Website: apple
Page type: customer-info-address
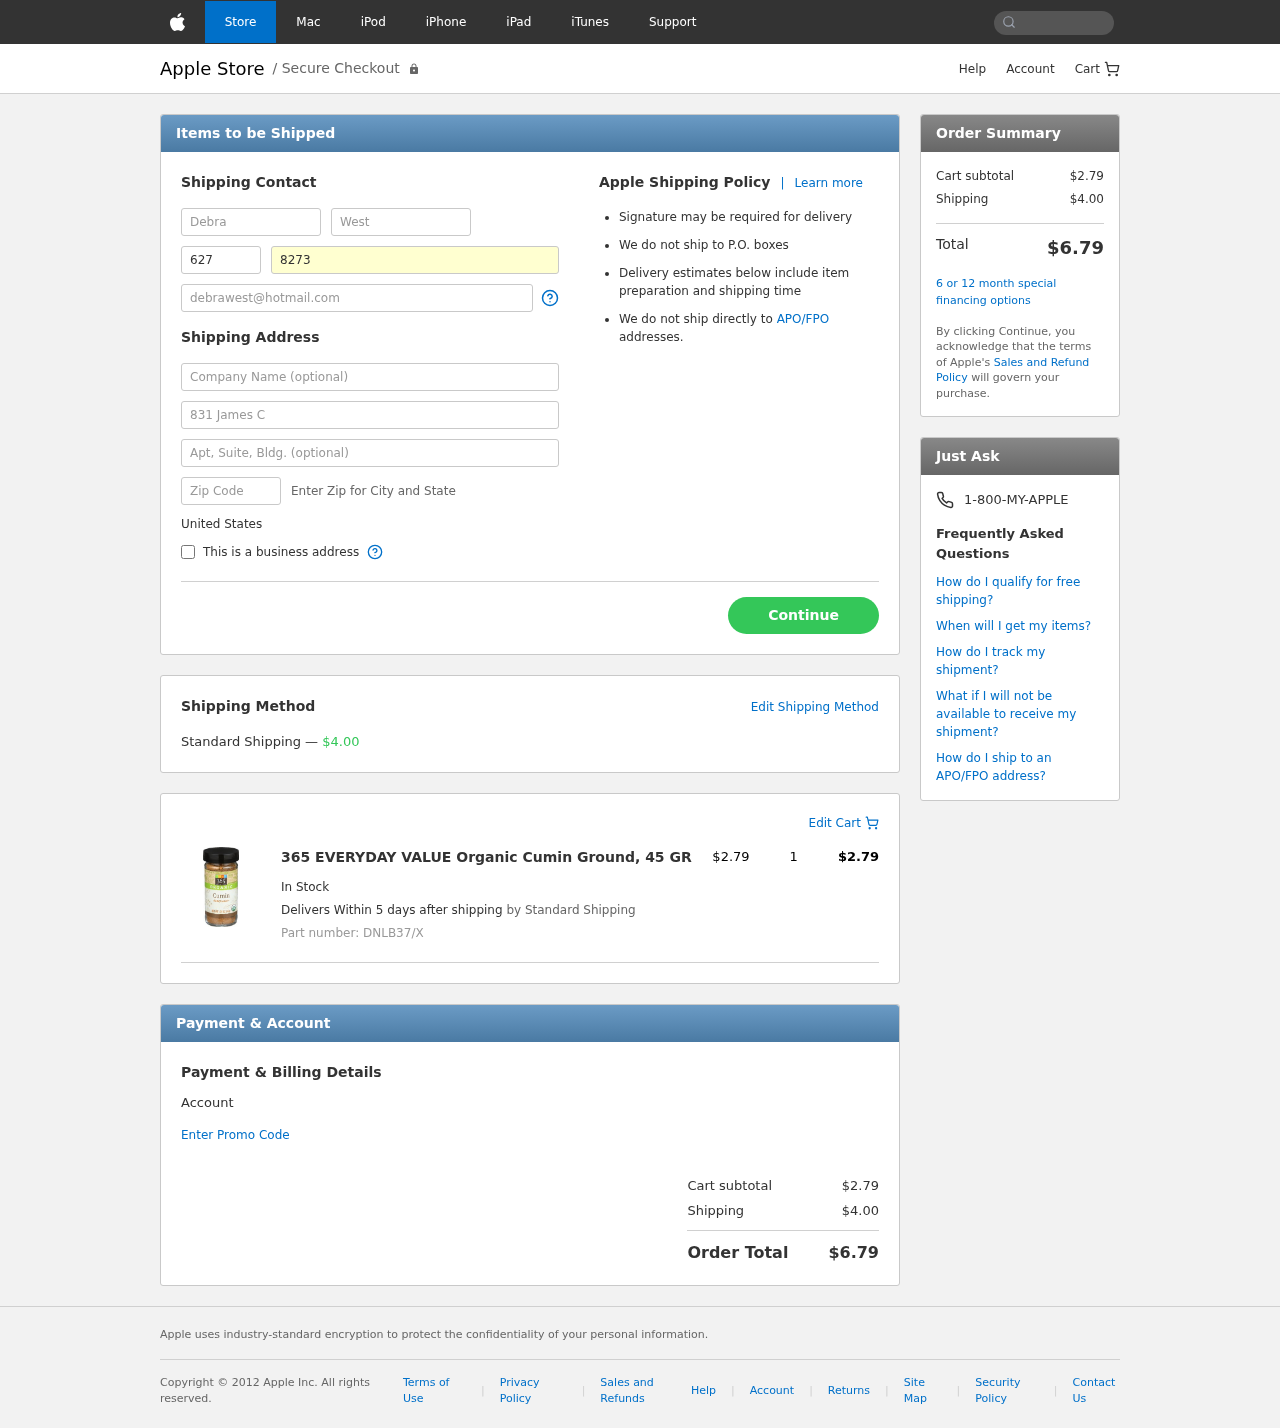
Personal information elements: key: PII_COUNTRY
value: United States
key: PII_FIRSTNAME
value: Debra
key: PII_LASTNAME
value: West
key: PII_PHONE_AREA
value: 627
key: PII_PHONE_LINE
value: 8273
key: PII_EMAIL
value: debrawest@hotmail.com
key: PII_STREET
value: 831 James Center Apt. 675
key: PII_POSTCODE
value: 44335
Product elements: key: PRODUCT1_NAME
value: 365 EVERYDAY VALUE Organic Cumin Ground, 45 GR
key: PRODUCT1_PRICE
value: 2.79
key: PRODUCT1_QUANTITY
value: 1
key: PRODUCT1_SKU
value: DNLB37/X
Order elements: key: ORDER_SHIPPING_COST
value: $4.00
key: ORDER_ITEM_TOTAL
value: $2.79
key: ORDER_SUBTOTAL
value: $2.79
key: ORDER_TOTAL
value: $6.79